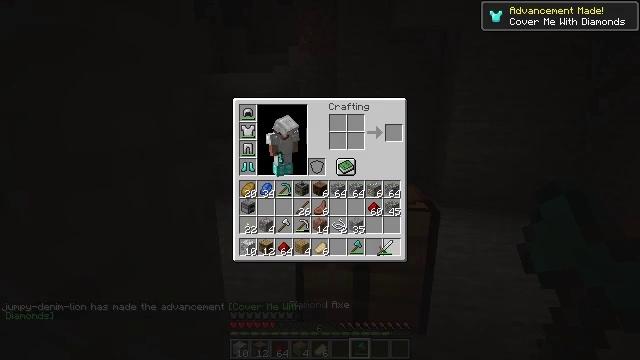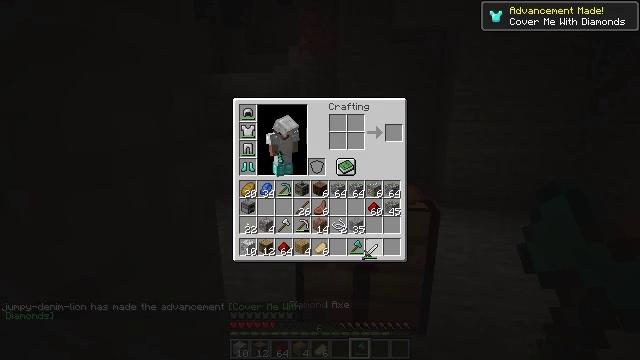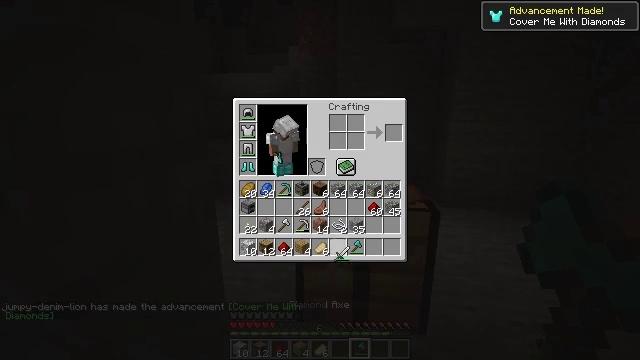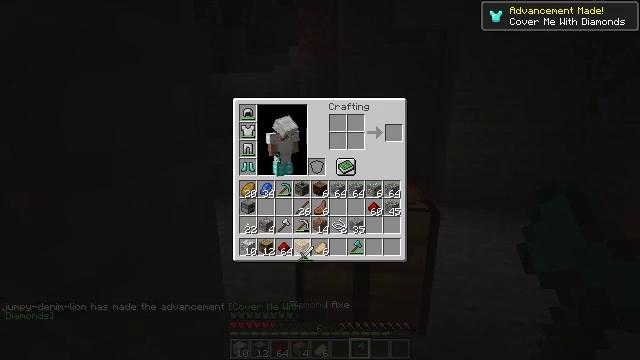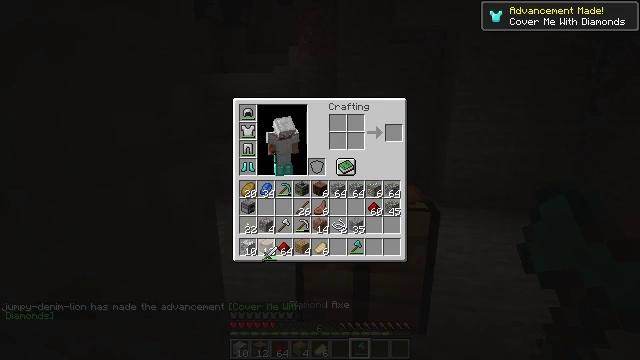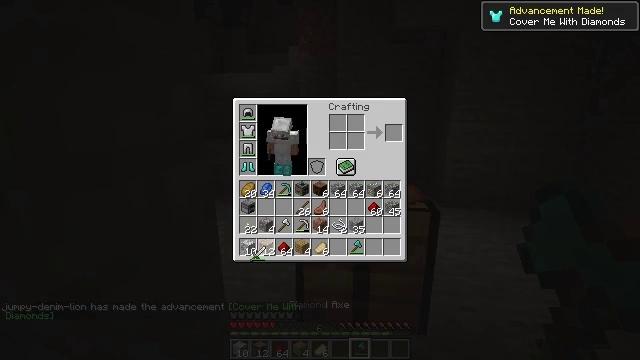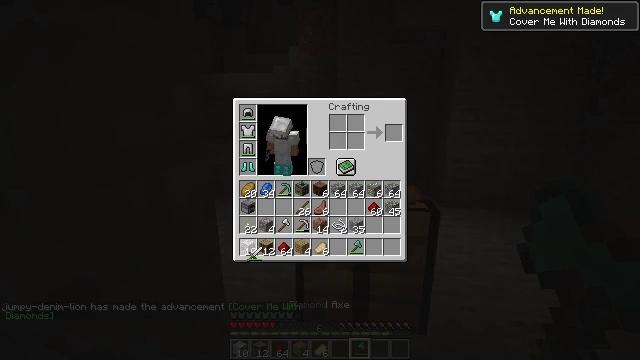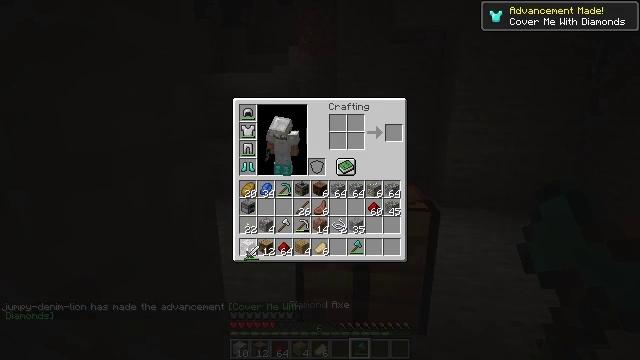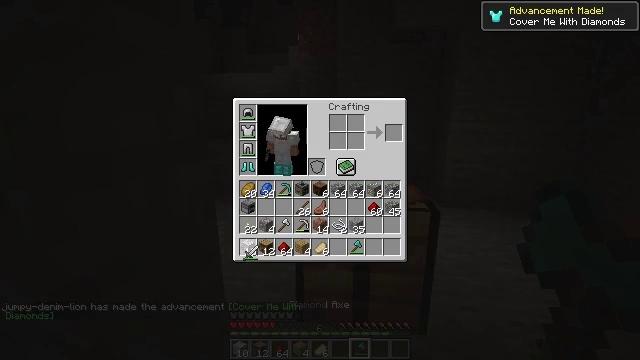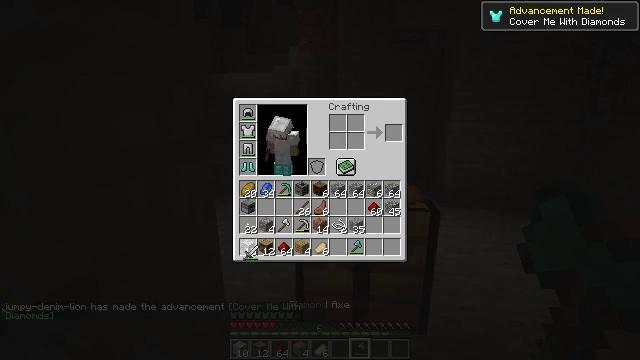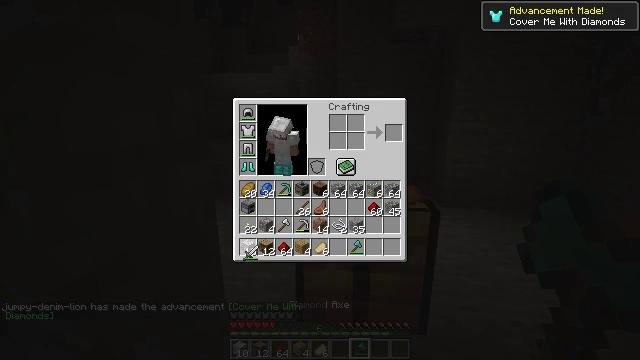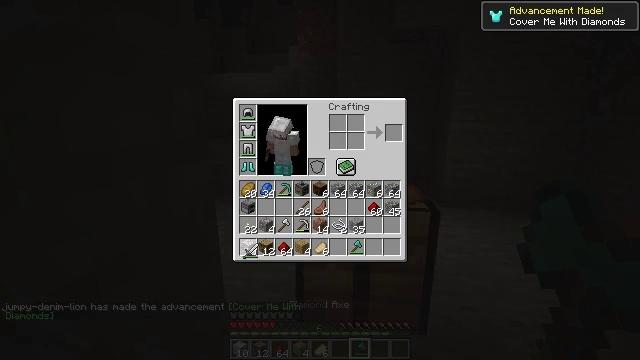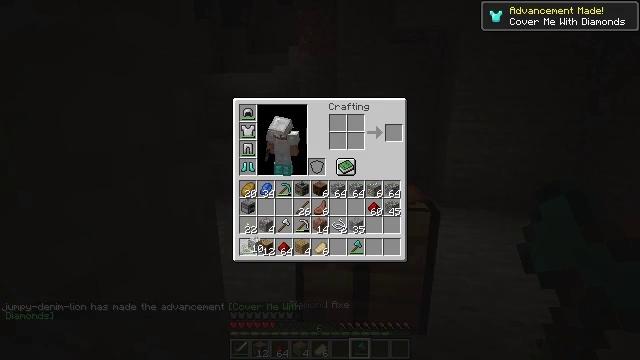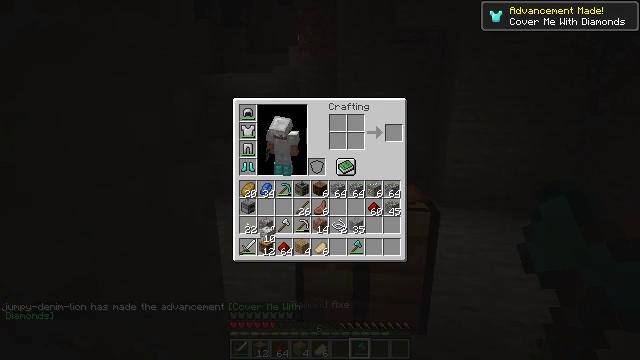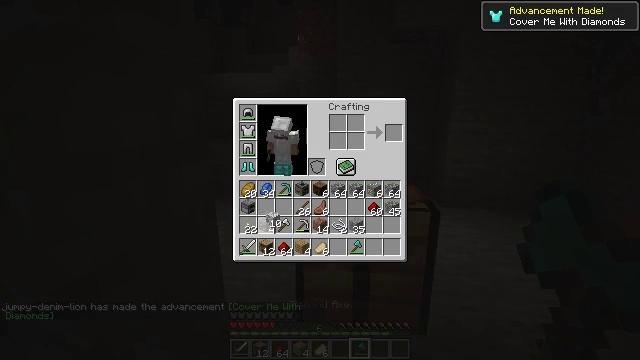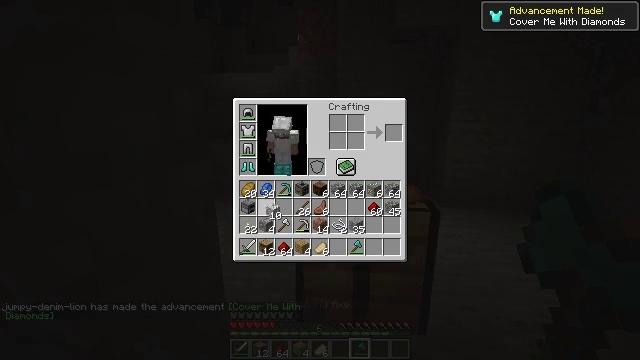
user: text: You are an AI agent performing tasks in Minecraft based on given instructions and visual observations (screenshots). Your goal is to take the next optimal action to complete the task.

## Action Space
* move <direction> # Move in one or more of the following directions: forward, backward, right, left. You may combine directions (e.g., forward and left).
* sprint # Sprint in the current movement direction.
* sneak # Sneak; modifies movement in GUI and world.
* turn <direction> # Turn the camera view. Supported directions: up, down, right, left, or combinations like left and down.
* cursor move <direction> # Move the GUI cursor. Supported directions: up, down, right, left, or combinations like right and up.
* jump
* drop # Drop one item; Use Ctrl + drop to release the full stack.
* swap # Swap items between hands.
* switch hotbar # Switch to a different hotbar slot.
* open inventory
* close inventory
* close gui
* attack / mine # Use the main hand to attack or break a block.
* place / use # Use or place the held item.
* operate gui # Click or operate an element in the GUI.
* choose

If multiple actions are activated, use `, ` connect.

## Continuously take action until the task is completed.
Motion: motion action
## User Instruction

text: Mine block crafting table.
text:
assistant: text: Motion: cursor move left
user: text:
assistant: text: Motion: cursor move left
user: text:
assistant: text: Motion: cursor move left
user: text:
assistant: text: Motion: cursor move left
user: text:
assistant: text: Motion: cursor move left
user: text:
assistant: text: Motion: no_op
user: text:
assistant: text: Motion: no_op
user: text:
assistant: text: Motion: no_op
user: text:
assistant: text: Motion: operate gui
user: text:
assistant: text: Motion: operate gui
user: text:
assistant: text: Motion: operate gui
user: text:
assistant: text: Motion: cursor move up
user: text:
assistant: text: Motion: cursor move right and up
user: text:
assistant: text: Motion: cursor move up
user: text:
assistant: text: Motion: cursor move up
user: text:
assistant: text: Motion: no_op
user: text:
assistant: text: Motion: no_op
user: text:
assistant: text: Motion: operate gui
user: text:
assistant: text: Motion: operate gui
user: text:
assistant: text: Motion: operate gui
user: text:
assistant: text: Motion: no_op
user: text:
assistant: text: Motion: no_op
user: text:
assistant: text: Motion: no_op
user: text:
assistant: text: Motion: no_op
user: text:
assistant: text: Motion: close inventory
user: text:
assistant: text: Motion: close inventory
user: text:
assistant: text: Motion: close inventory
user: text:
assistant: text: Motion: no_op
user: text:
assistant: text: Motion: no_op
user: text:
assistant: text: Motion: no_op